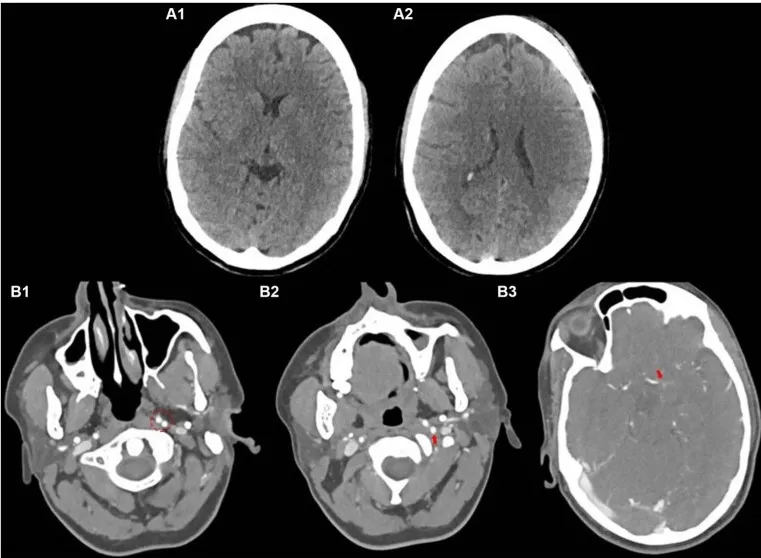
Baseline non-contrast CT scan (A), CT angiography showing bifurcating ICA (B1), persistent primitive hypoglossal artery (B2), and occluded left MCA (B3).
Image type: radiology (ct)